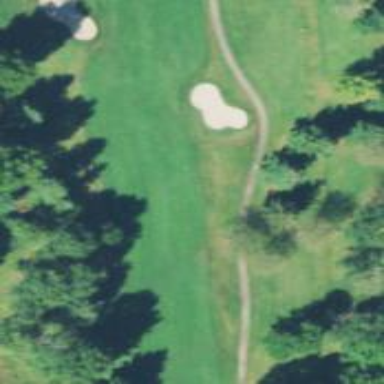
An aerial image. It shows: Golf fairway in the image.